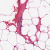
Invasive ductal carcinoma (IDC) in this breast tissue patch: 0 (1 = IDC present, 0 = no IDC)